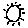
Label: sun